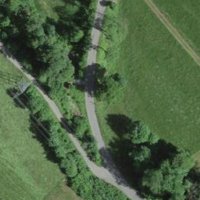
EUNIS habitat code: 41
Species observed at this site:
Chelidonium majus